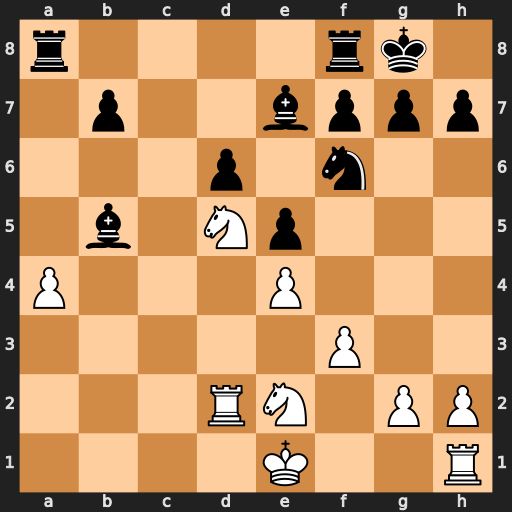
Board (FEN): r4rk1/1p2bppp/3p1n2/1b1Np3/P3P3/5P2/3RN1PP/4K2R
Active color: w
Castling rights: K
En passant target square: -
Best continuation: Nxe7+ Kh8 axb5 Ra1+ Rd1